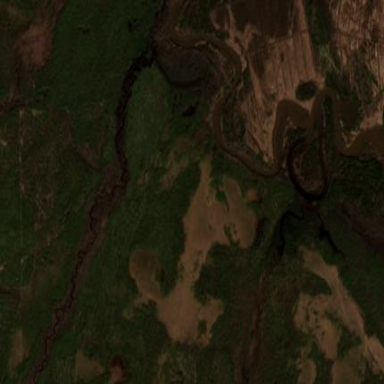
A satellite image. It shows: Swampy wetland area.